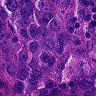
Metastatic tissue present: yes